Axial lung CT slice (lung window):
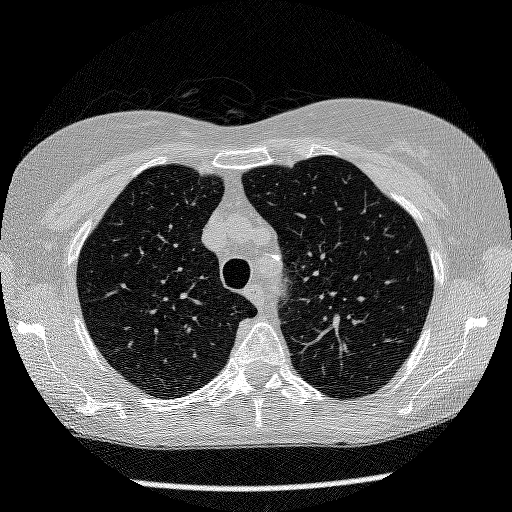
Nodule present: no